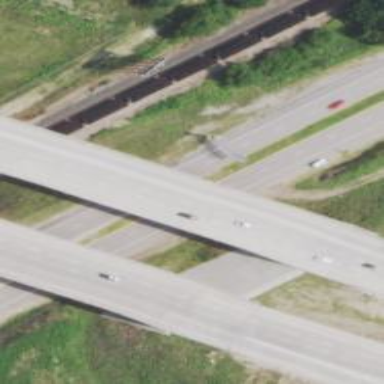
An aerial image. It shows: Primary highway with expressway characteristics.